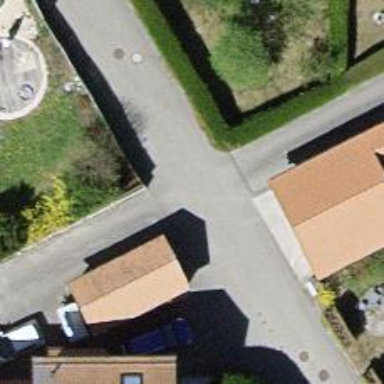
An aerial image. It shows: Alley classified as service road.